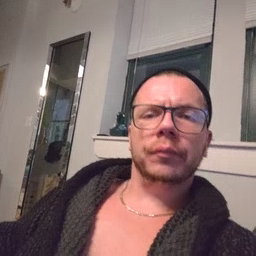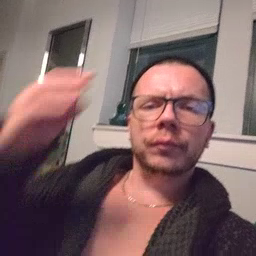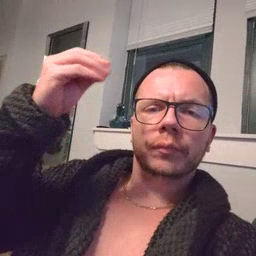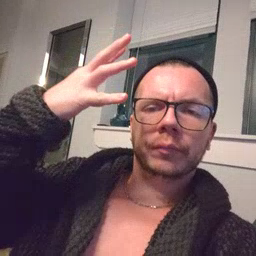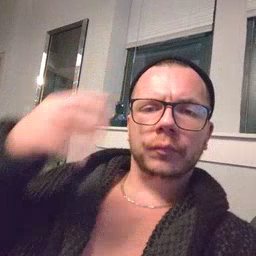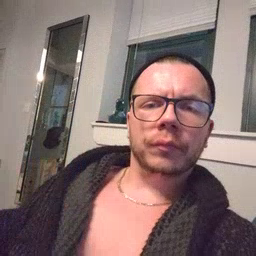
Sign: shower